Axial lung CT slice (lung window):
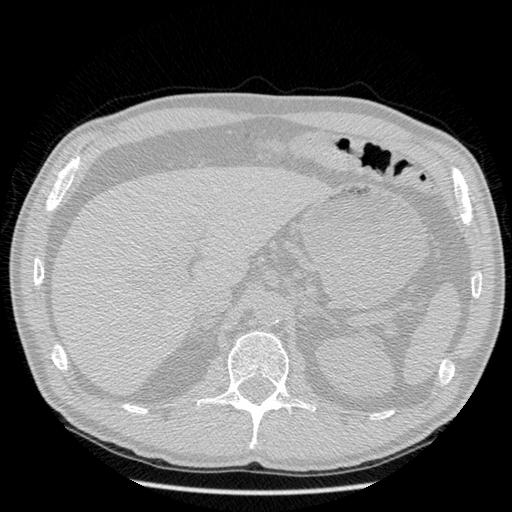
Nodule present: no